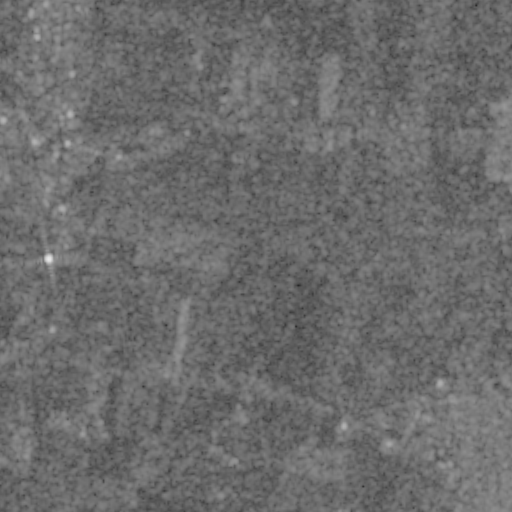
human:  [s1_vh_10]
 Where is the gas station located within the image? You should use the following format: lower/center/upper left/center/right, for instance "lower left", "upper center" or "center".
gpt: The gas station is located in the lower left of the image.
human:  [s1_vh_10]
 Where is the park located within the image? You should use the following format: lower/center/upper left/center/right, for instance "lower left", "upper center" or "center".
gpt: The park is located in the upper left of the image.
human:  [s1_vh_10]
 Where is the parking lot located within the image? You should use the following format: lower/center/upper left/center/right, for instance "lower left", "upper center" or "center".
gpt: The parking lot is located in the upper left of the image.
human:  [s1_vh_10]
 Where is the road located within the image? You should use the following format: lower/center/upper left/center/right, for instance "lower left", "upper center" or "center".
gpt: There is no road in the image.

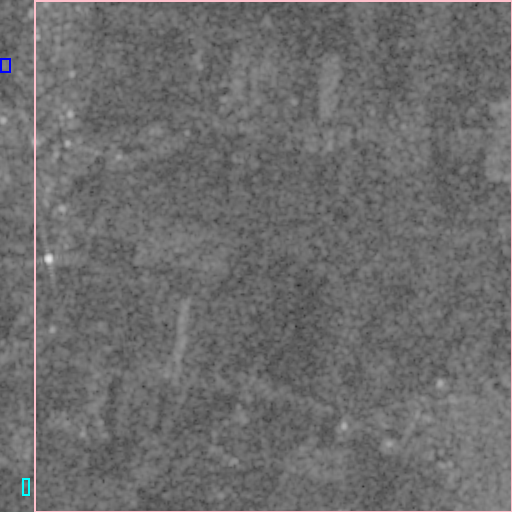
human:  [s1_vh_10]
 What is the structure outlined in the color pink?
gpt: The structure outlined in pink is a crop field.
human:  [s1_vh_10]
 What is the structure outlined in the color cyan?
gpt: The structure outlined in cyan is a gas station.
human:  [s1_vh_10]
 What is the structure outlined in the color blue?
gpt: The structure outlined in blue is a park.
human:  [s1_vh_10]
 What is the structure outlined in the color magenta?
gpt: There is no magenta outline.